【题型】填空题　【知识点】立体几何　【难度】easy
如图，在长方体$ABCD-A_1B_1C_1D_1$中，$AB=AD=1$，$AA_1=2\sqrt{2}$，点$E$为$AB$上的动点，则$D_1E+CE$的最小值为\underline{\quad\quad}.

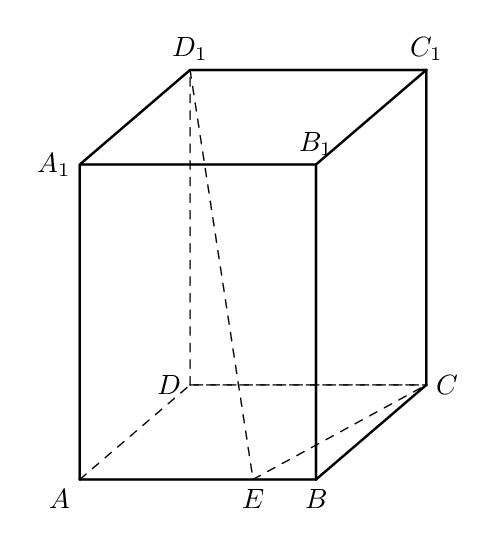
【解答】
\noindent \textbf{【答案】}$\sqrt{17}$

\noindent \textbf{【分析】}将$ABCD$绕$AB$翻折到与$ABC_1D_1$共面，作出平面图形，连接$CD_1$，则线段$CD_1$即为$D_1E+CE$的最小值，再由勾股定理计算可得.

\noindent \textbf{【详解】}将$ABCD$绕$AB$翻折到与$ABC_1D_1$共面，平面图形如下所示.

\noindent 连接$CD_1$（平面图形中），则$CD_1$的长度即为$D_1E+CE$的最小值，

\noindent 因为$AB=AD=1$，$AA_1=2\sqrt{2}$，所以$AD_1=\sqrt{1^2+\left(2\sqrt{2}\right)^2}=3$，

\noindent 所以$DD_1=4$，所以$CD_1=\sqrt{1^2+4^2}=\sqrt{17}$，

\noindent 所以$D_1E+CE$的最小值为$\sqrt{17}$.

\noindent 故答案为：$\sqrt{17}$
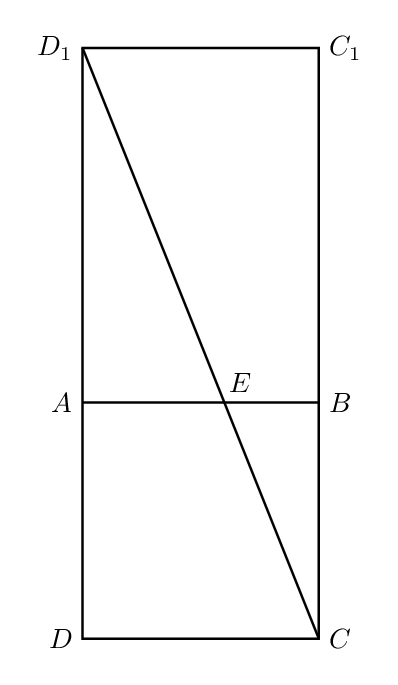